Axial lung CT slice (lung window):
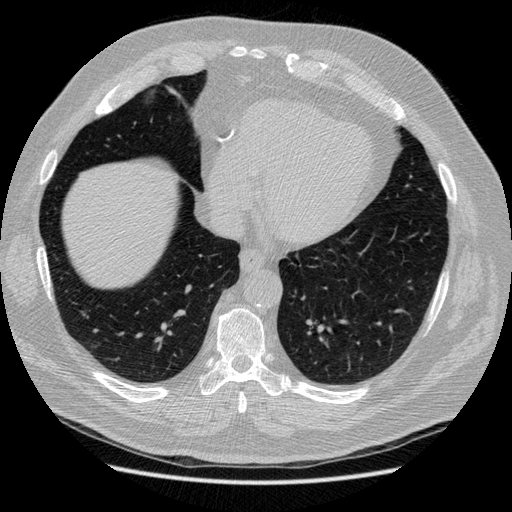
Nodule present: no